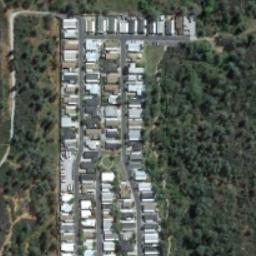
Label: residential